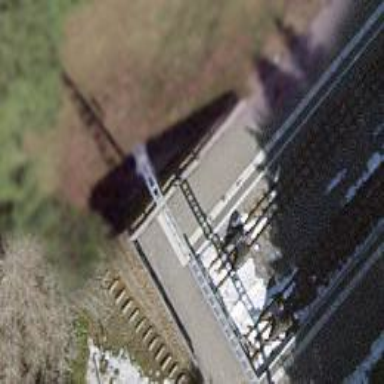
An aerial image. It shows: Railway buffer stop.